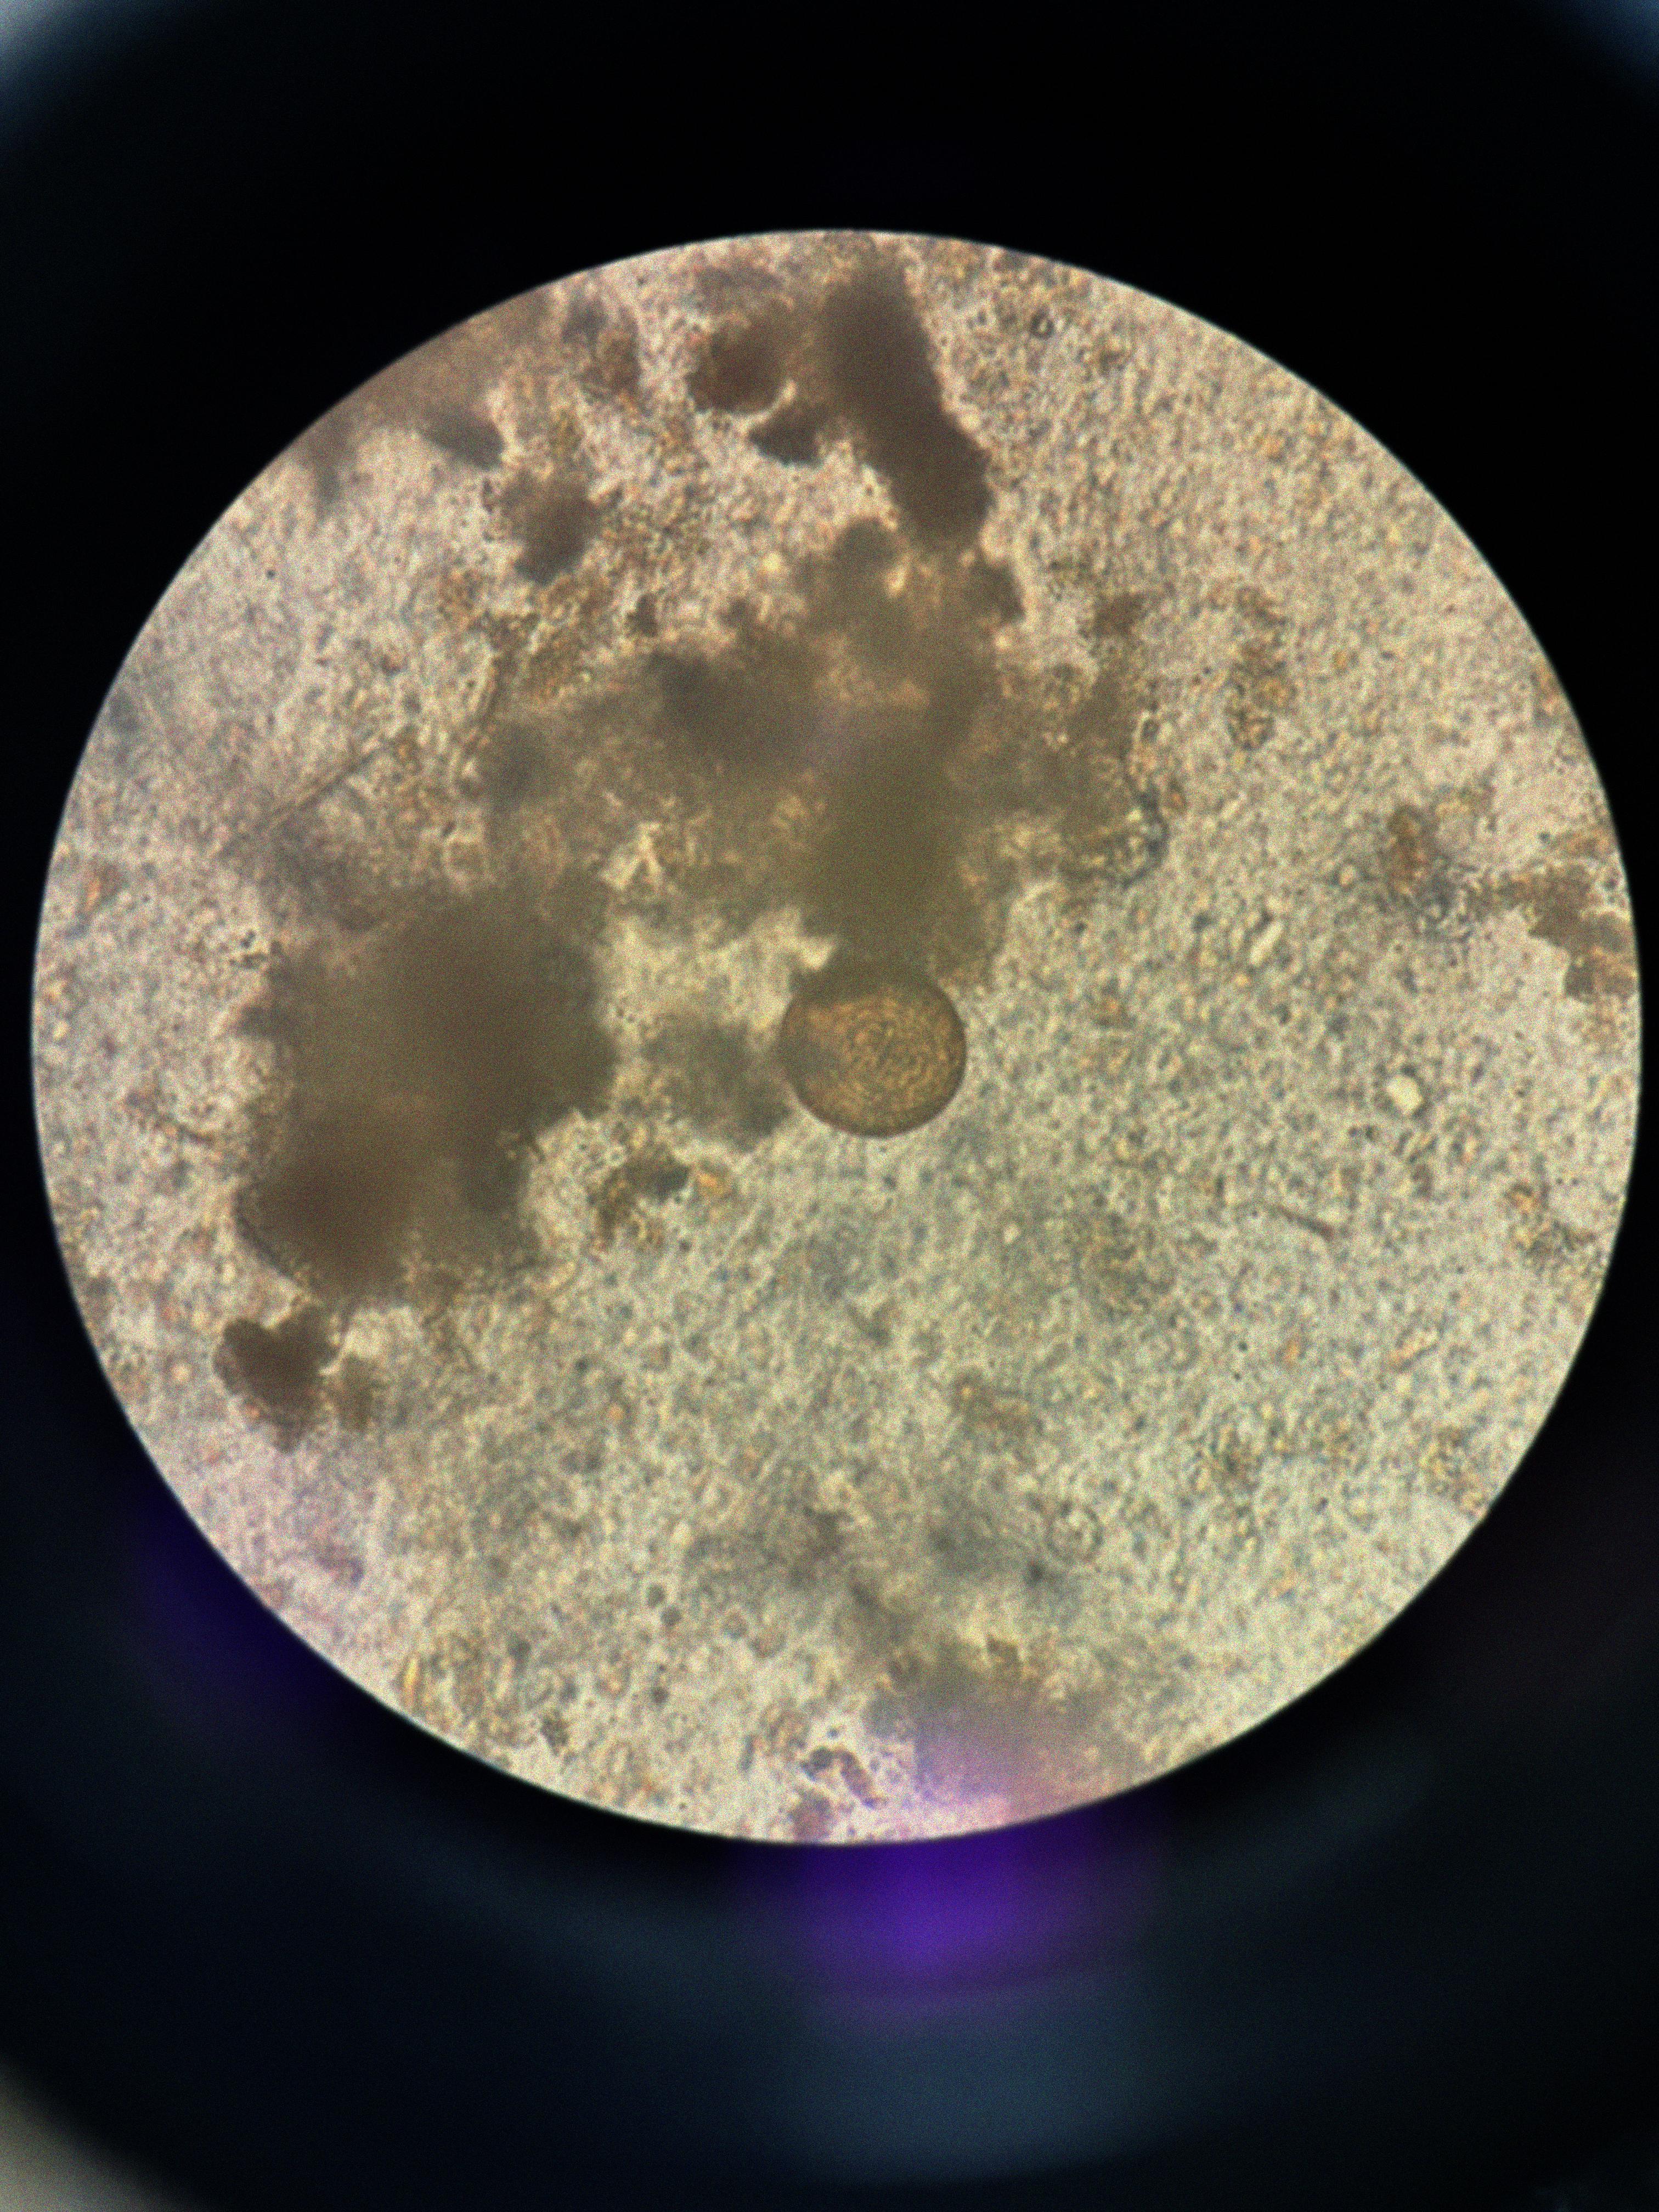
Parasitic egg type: Hymenolepis diminuta